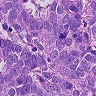
Metastatic tissue present: yes